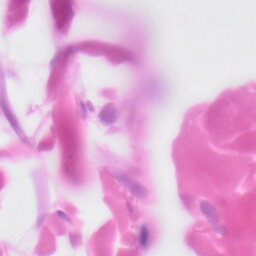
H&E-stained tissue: Skin